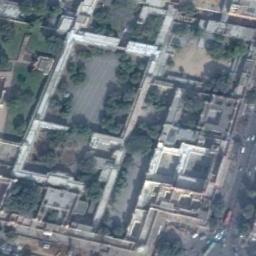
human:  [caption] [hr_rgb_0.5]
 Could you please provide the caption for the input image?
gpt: There are many trees around the palace .

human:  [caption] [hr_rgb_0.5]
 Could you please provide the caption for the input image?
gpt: The palace has long walls, Some courtyards and palaces of different shapes .

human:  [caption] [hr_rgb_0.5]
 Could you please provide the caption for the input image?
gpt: The palace is surrounded by buildings and trees .

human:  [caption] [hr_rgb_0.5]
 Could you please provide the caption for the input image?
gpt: Some trees are beside the palace .

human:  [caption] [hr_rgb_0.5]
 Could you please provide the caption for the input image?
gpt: There are many green trees at the white palace .